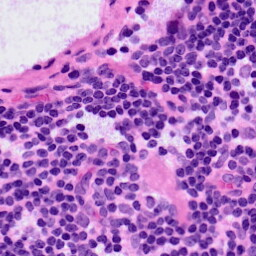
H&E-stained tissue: LymphNode